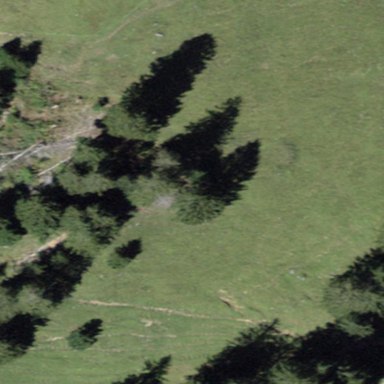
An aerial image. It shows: Forest area.